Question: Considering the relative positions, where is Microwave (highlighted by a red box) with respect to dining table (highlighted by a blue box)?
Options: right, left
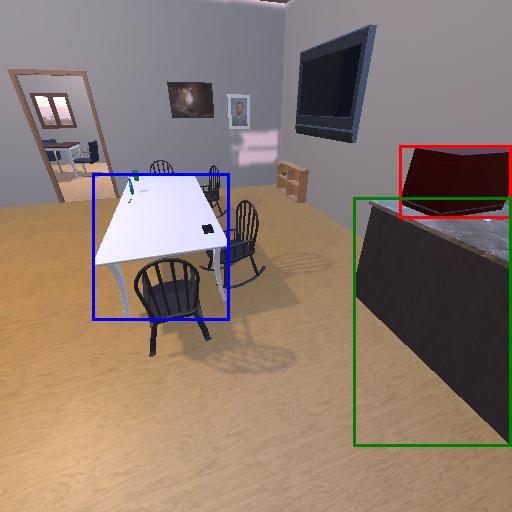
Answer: right